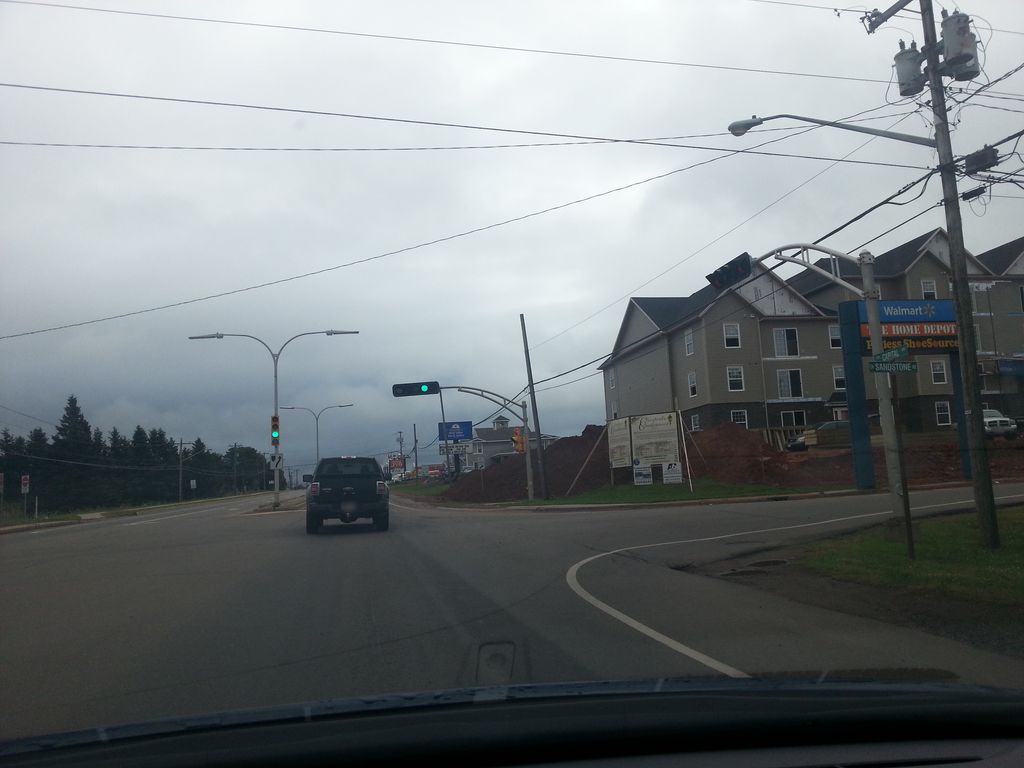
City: charlottetown